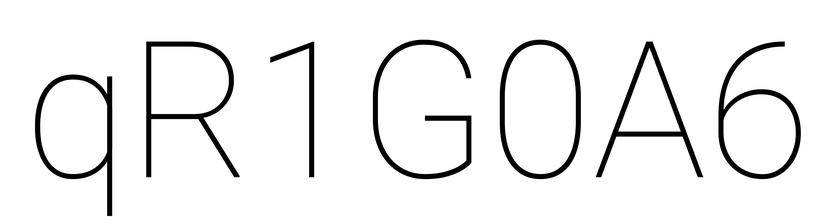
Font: Roboto_Thin